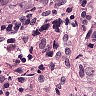
Metastatic tissue present: yes